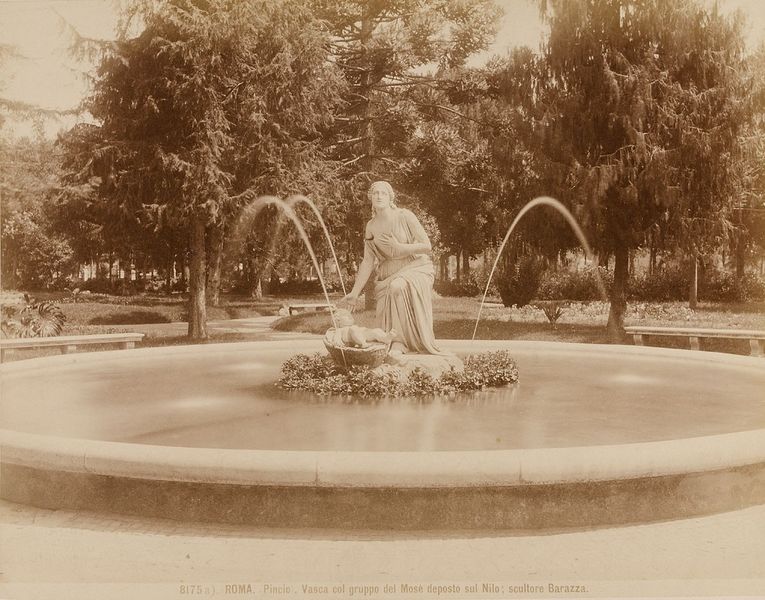
Titel: Roma - Pincio. Vasca col gruppo del Mose depost sul Nilo, scultore Barazza
Künstler: Giacomo Brogi
Standort: Hamburg
Institution: Museum für Kunst und Gewerbe Hamburg
Schlagwörter: skulptur, springbrunnen, plastik, foto, fotografie, photographie, moses, photo, statuen, sieben, venus, rettung, albumin, bildhauerkunst, parks, lichtbild, dokumentarfotografie, erdwall, sachfotografie, bildwerke, warft, pincio, angewandte und bildende kunst, hessische systematik, schwarzweißpositivverfahren, silbersalzverfahren, schwarzweißfotografie, berichtende, objektstudien, sachphotographie, albuminpapier, gärten, götter, gartenskulpturen, hügel, hügelsaum, roms